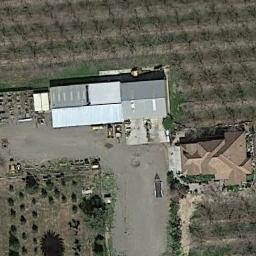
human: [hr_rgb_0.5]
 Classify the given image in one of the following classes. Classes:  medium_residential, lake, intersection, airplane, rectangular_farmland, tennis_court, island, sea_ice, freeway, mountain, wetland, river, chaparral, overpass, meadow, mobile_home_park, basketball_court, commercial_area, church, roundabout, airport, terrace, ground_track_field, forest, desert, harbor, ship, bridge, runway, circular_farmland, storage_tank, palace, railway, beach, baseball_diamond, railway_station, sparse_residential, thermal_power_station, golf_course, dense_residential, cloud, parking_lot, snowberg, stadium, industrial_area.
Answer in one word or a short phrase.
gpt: sparse_residential